Question: I'm using Eclipse Luna with Tomcat 8 and am confused by the different locations of config files.
I've installed Tomcat on my local machine and configured Tomcat in Eclipse as follows:

So there are 4 directories involved
- a) catalina home: C:\Program Files\AppServers\Tomcat8 - b) catalina base: C:\Users\xxx\projectname\Tomcat- c) the configuration-path within my Eclipse workspace:
/Servers/Tomcat v8.0 Server at localhost-config- d) Deploy path: wtpwebapps which is a subdirectory of a)
Both in a,b,c I have the same set of config-files (catalina.properties, context.xml, server.xml...). What is the hierarchy of these files, where do I configure my server for a specific application that I start from within Eclipse during development?
Edit: Related to this: What is happening if I right-click on the server in the servers-tab and choose "clean Tomcat working directory" or simply "clean"?
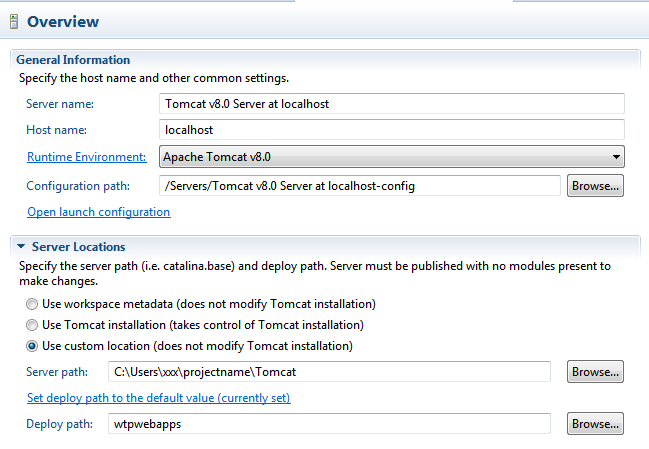
Answer: Your configuration for the server that you start from Eclipse IDE are as you have given during the 'Server Location' settings, in your case:
'/Servers/Tomcat v8.0 Server at localhost-config'
(This is configured in Eclipse, no need to modify them manually. But you can check the files if you want to make the same settings in "production" etc)
---
Now to the details...
About the hierarchy! As you already know, I hope, Catalina is the engine in tomcat which implements the Servlet/JSP parts.
'C:\Program Files\AppServers\Tomcat8' here is your Tomcat8 binaries, where you have installed tomcat. It can run as stand-alone without Eclipse, but depends on the configuration you might not see the same apps as you deploy from Eclipse. This depends on your configuration in Eclipse.
'C:\Users\xxx\projectname\Tomcat' is your Tomcat custom folder, where you use in Eclipse. This you have chosen to make base and eclipse project separate. Maybe you dont want to touch the Tomcat8 installation. Here exists the needed files that Eclipse put to be able run a tomcat instance.
And with configuration in the subfolder '/Servers/Tomcat v8.0 Server at localhost-config' in above path.
When Eclipse run tomcat it uses the binaries (from 'C:\Program Files\AppServers\Tomcat8') with arguments for setting your base (i.e. 'C:\Users\xxx\projectname\Tomcat') and with the application folder ('wtpwebapps') for deployments.
Read more at <URL>
And you can always check the startup arguments to understand it better how everything is connected, see image below: